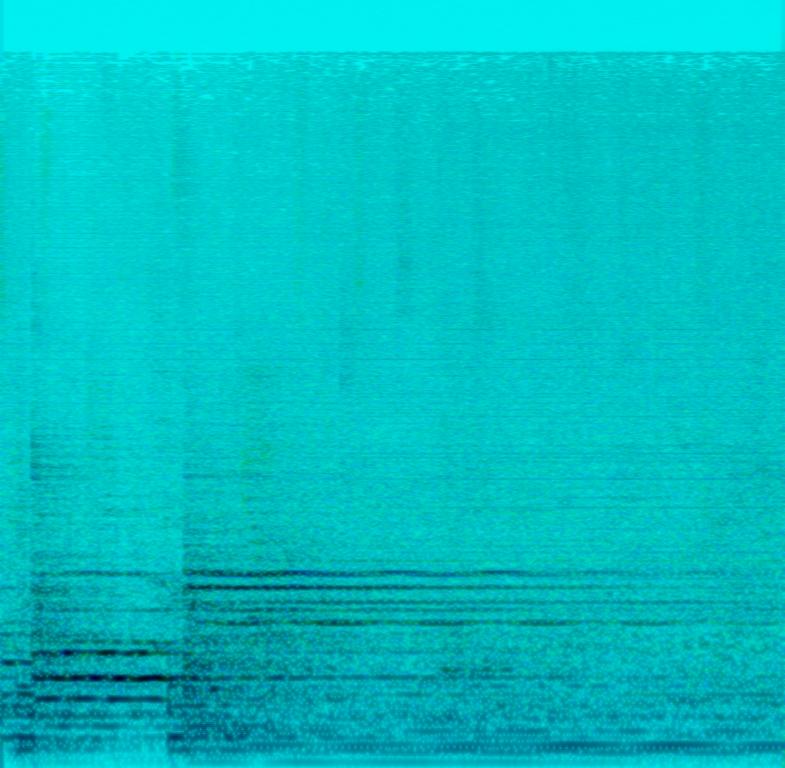
This music is an electric guitar instrumental. The tempo is slow with an amplified guitar solo riff. The audio quality is inferior so the sound is muffled, boomy and garbled. There is disturbance in the background with the sound of static and a man talking incessantly in the background.